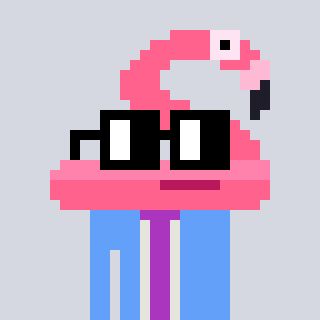
a pixel art character with square black glasses, a flamingo-shaped head and a blue-colored body on a cool background